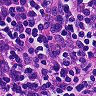
Metastatic tissue present: no